Question: In HTTP/1.1 (persistent connections), what is the "signal" which prompts the client to send the next HTTP request? Is there anything else besides Content-Length?
I'm trying to build a simple gateway, which would bridge the TCP traffic across files. I have two apps:
- -
In other words: everything I get through socket is redirected through files to another socket, and vice versa.
AFAIK this should be completely transparent, but persistent connections do not work as expected.
I am testing with Firefox - what happens is that FF sends two GETs and receives two responses. But then it just sits there and waits as if it hasn't received all data yet... After 5 seconds (server responds with "Keep-Alive: timeout=5", so this fits) one of the sides closes the connection and reestablishes it and sending continues for a few files, when it gets stuck again.
I have listened with WireShark, but could not spot anything out of ordinary. Any idea what is going on?
: below is a screenshot of WireShark log. It shows that the HTTP connection is sent much too late, after TCP connections closes (notice the times). Judging from my logs it was sent right away. Any idea why this discrepancy? Should I "flush" the socket somehow? I'm using Python.

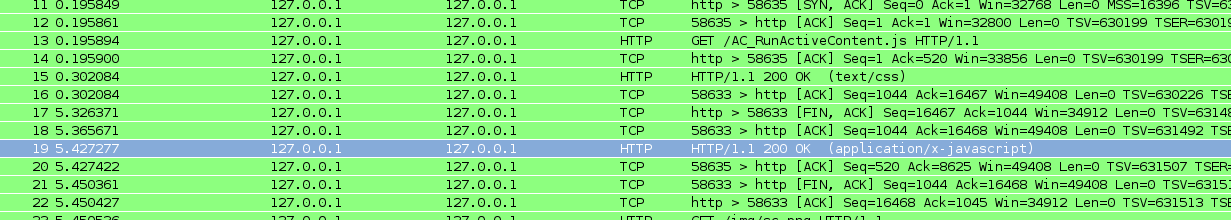
Answer: It is either Content-Length or Chunked-Encoding (or if the connection is closed) which "signals" the client the length/end of data.
After the HTTP data has been received the browser keeps the tcp/ip connection open for some time to allow further requests to the same server over the same tcp/ip connection.